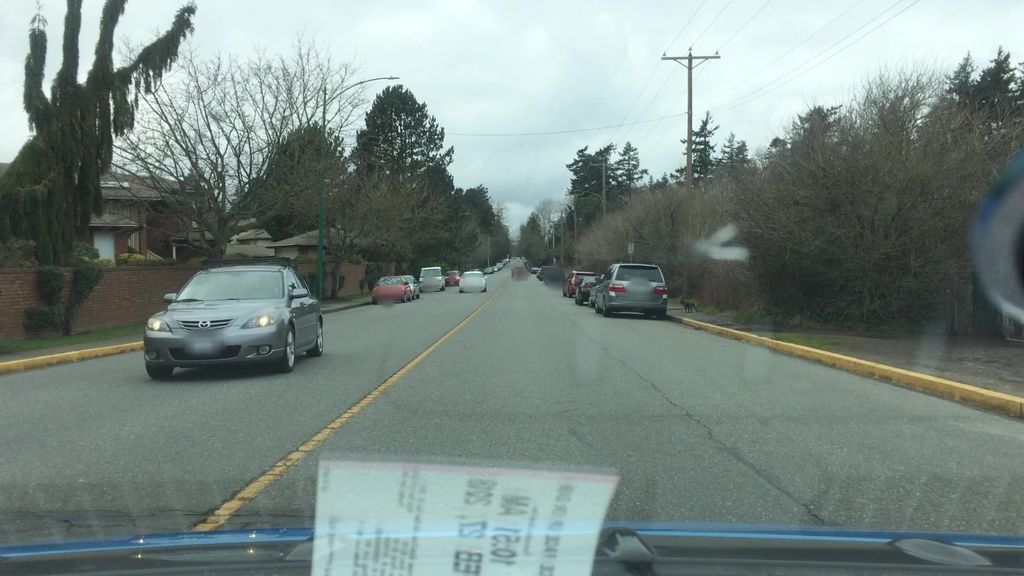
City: victoria